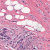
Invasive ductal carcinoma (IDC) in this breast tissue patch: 0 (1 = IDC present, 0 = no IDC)